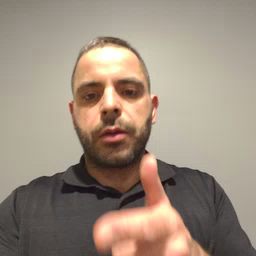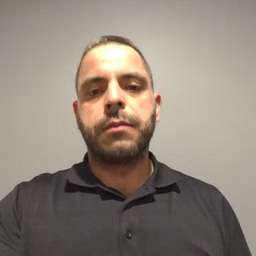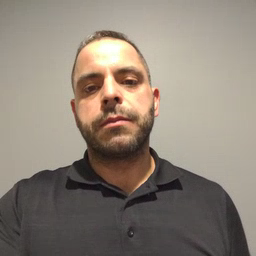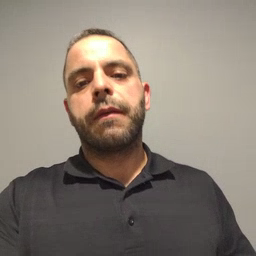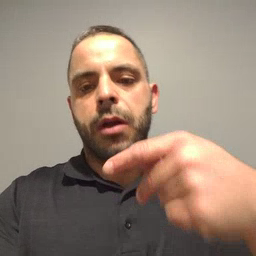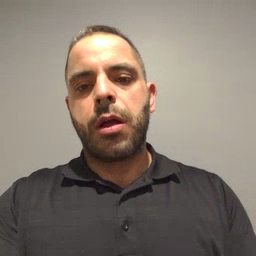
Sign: fall